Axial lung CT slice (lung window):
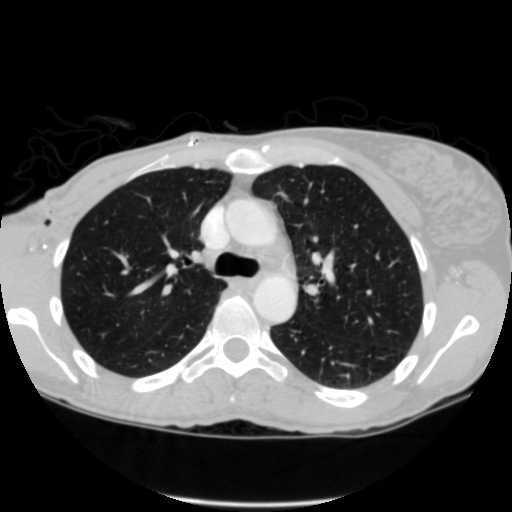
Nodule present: no